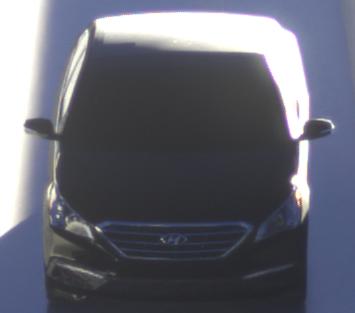
Make: Hyundai
Model: Sonata
Detailed model: Gen. 7
Model produced from: 2015
Model produced until: 2017
Doors: 4
Color: black
Road condition: wet road
Daytime: sunrise or sunset
Contrast: low contrast